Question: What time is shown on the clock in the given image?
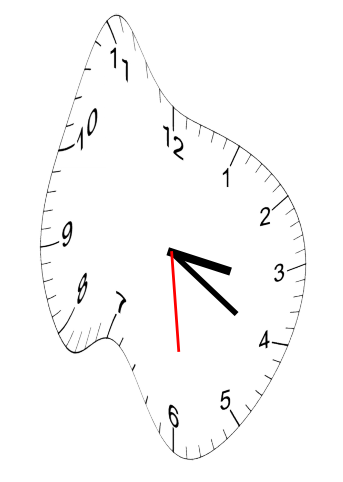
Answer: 03:20:29